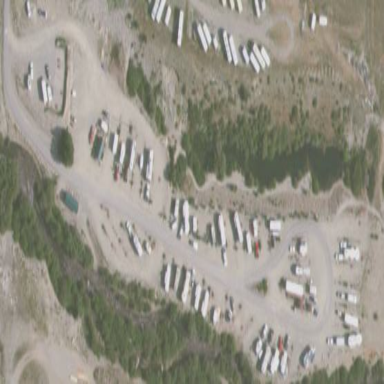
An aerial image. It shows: Caravan site for tourism.